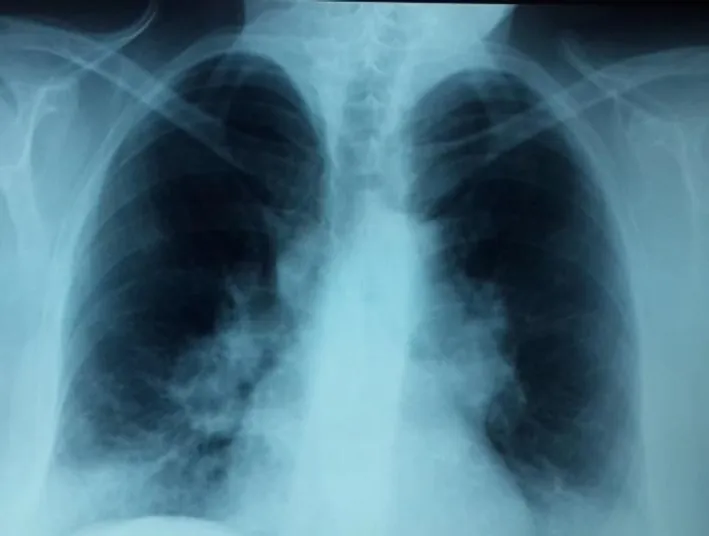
Chest x-rays showed mediastinal enlargement and a reticulonodular infiltrate in the middle and lower lungs.
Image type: radiology (x_ray)